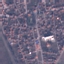
Label: Residential